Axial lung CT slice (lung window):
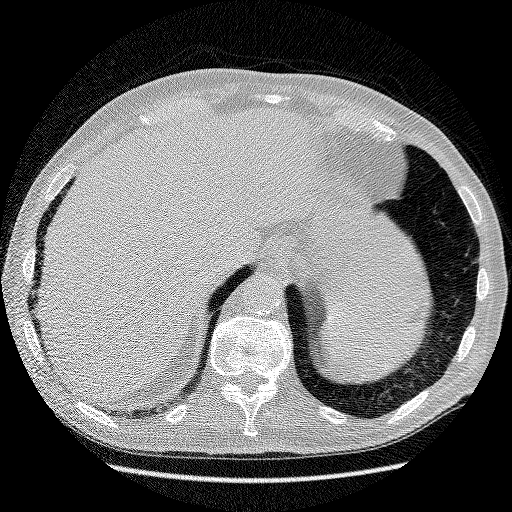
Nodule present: no